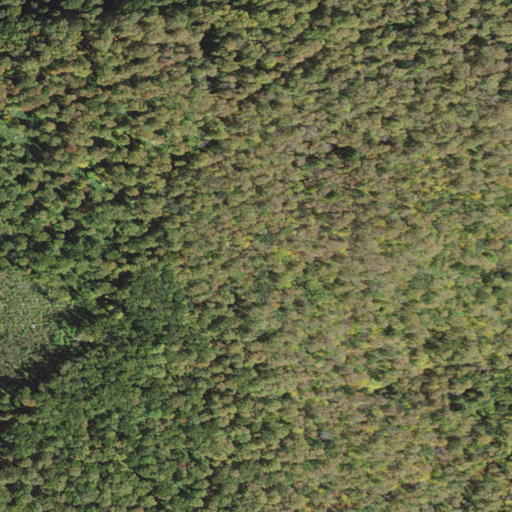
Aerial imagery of ridge(s) in Vermont named Hardwood Ridge containing deciduous forest and mixed forest